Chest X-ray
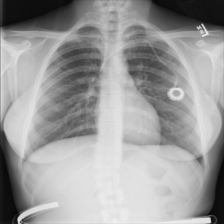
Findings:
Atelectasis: negative
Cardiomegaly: negative
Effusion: negative
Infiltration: negative
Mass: negative
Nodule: negative
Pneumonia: negative
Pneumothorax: negative
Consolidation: negative
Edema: negative
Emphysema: negative
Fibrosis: negative
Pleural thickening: negative
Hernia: negative